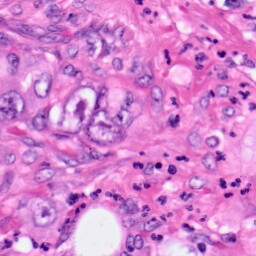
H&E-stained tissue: Pancreatic